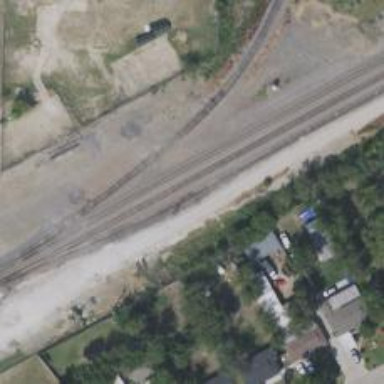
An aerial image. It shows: Trap point on the railway for derailing purposes.